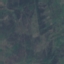
Land use / land cover class: HerbaceousVegetation